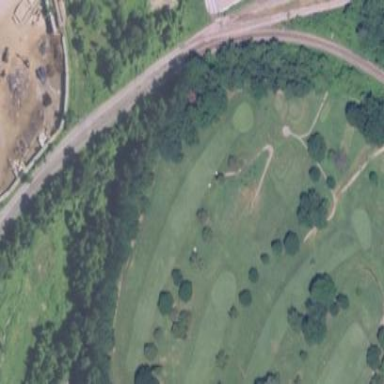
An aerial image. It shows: Grassy area designated as golf fairway.